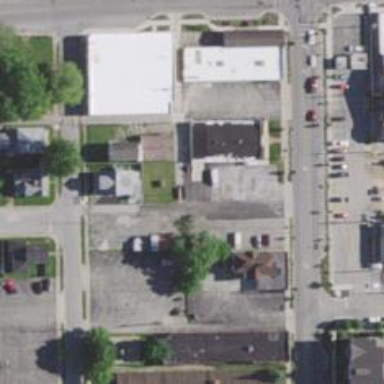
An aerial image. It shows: Sidewalk.